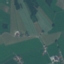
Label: Pasture